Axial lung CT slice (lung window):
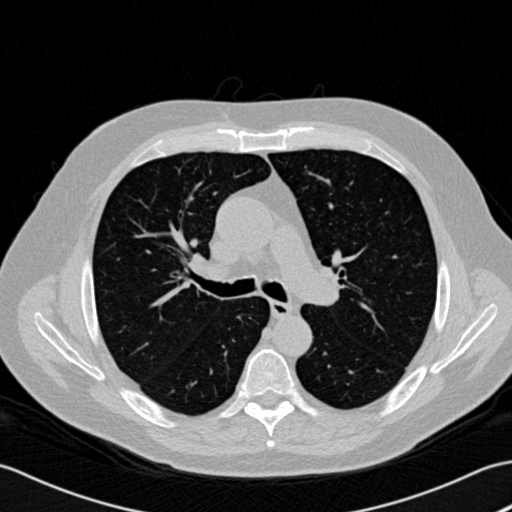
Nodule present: no